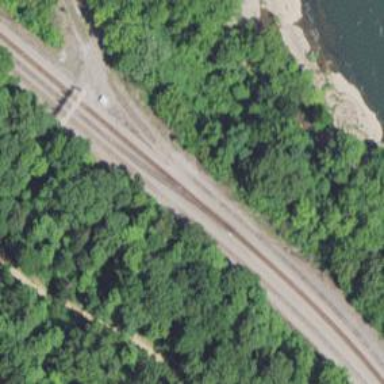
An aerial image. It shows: Railway siding with rails.